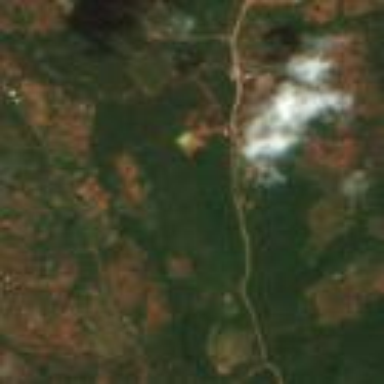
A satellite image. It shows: Forest area.